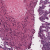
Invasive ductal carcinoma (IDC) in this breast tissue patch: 0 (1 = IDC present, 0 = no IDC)